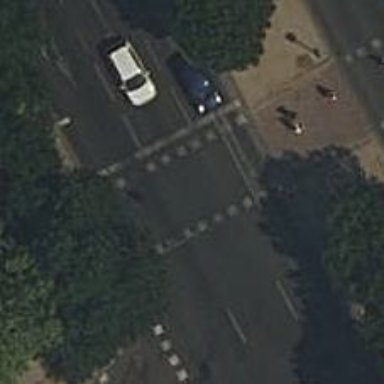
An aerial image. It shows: Zebra crossing with traffic signals. The crossing is marked by traffic lights.